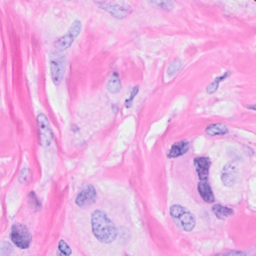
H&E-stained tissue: Breast